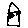
Label: house